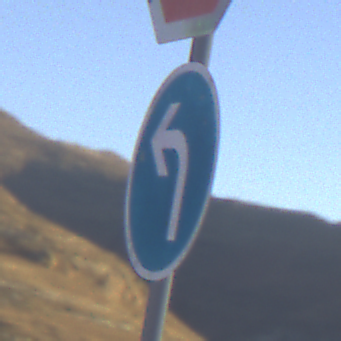
Verkehrszeichen: VorgeschriebeneFahrtrichtungLinks
Zusatzzeichen oben: Stop
Umgebung: Outdoor, Nature
Tageszeit: SunriseSunset
Wetter: Clear
Licht: Natural
Jahreszeit: NotSpecified
Kontrast: HighContrast